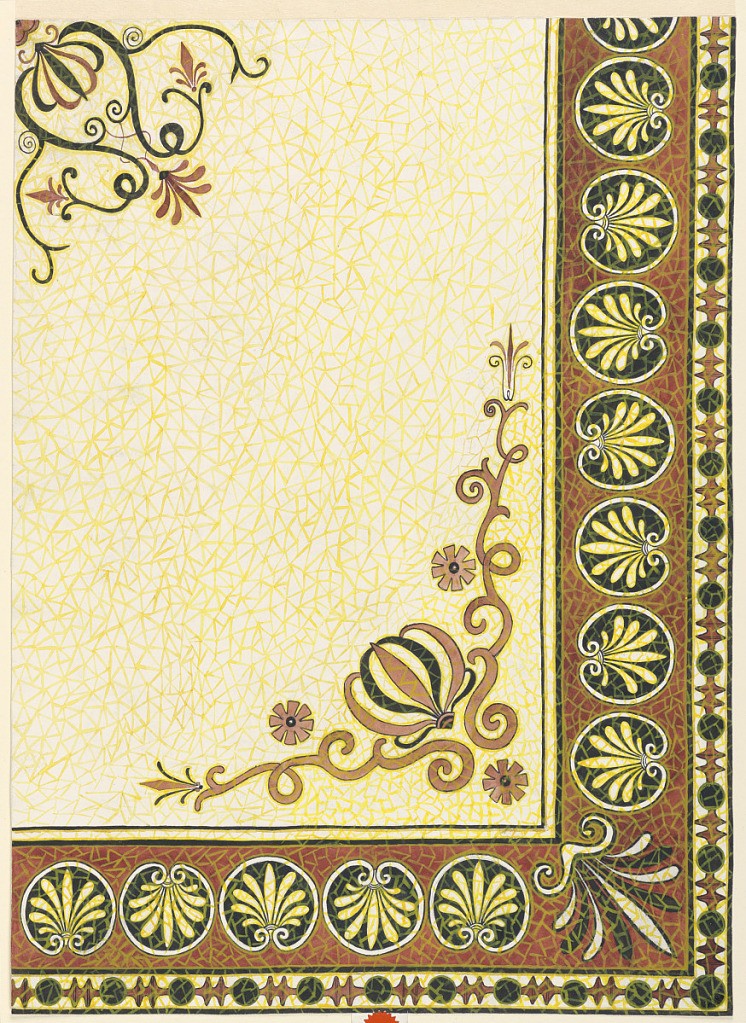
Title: Design for floor covering
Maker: Standish
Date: about 1895
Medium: Watercolors on paper
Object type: Drawing
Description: Vertical rectangle. Brown border with classical palm fronds in medallions and stylized leaf bunches at corners. Center: stylized leaves form medallion. Overall marblized pattern. One-quarter of design, only, shown